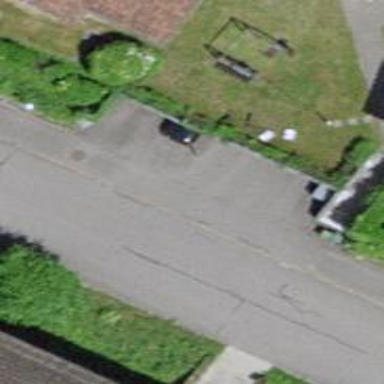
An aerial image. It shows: Parking entrance.